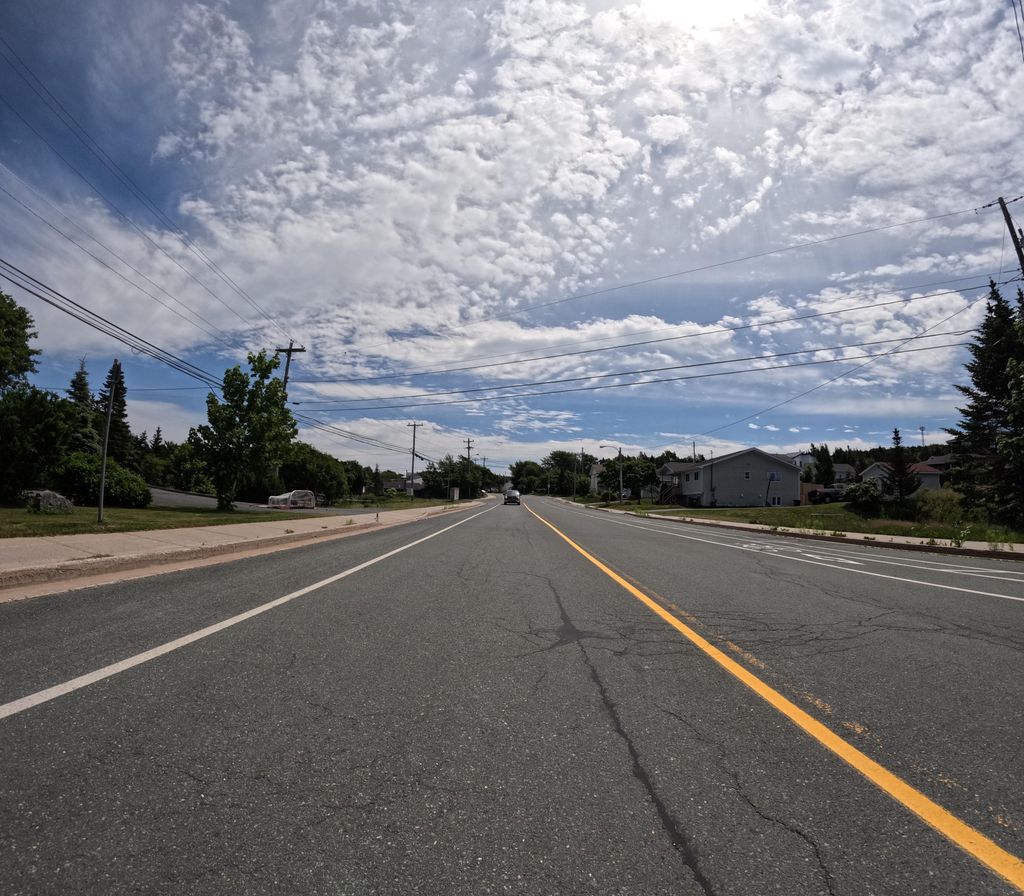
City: st_johns